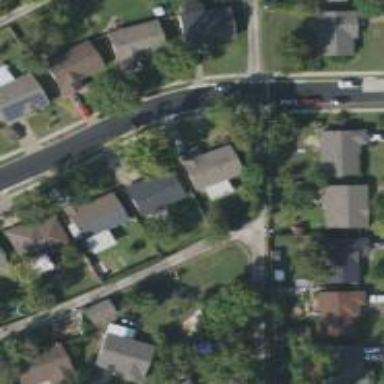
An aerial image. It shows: Alley classified as service road.